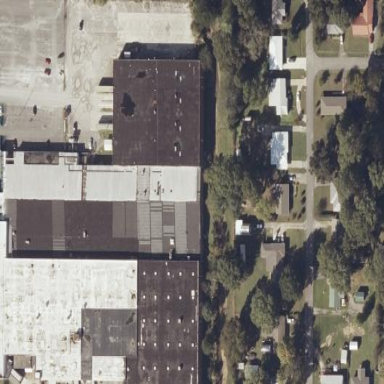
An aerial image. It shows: Industrial building.